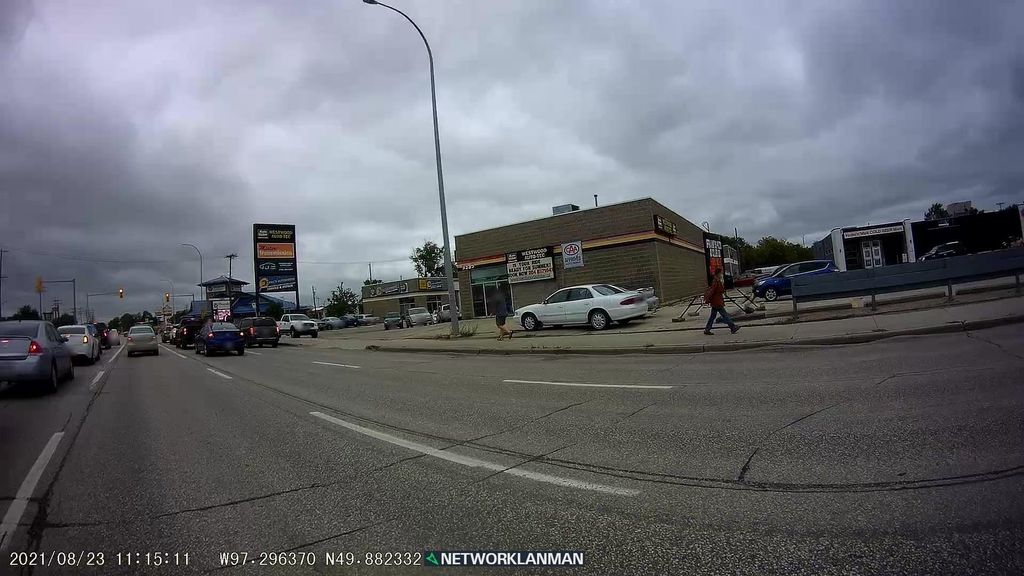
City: winnipeg